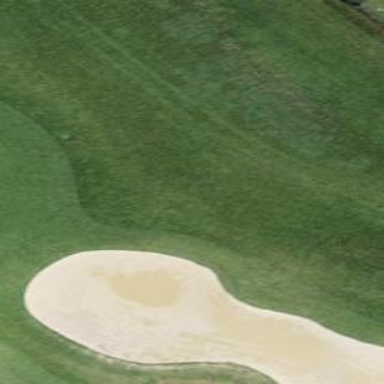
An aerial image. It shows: Sandy area is golf bunker.